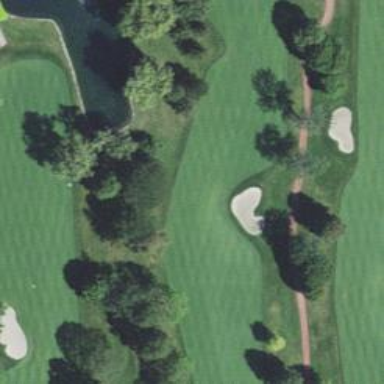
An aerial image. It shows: Well-maintained grassy golf fairway for the sport of golf.